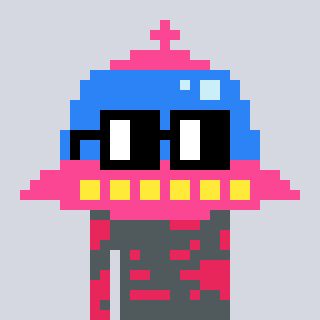
a pixel art character with square black glasses, a ufo-shaped head and a redpinkish-colored body on a cool background